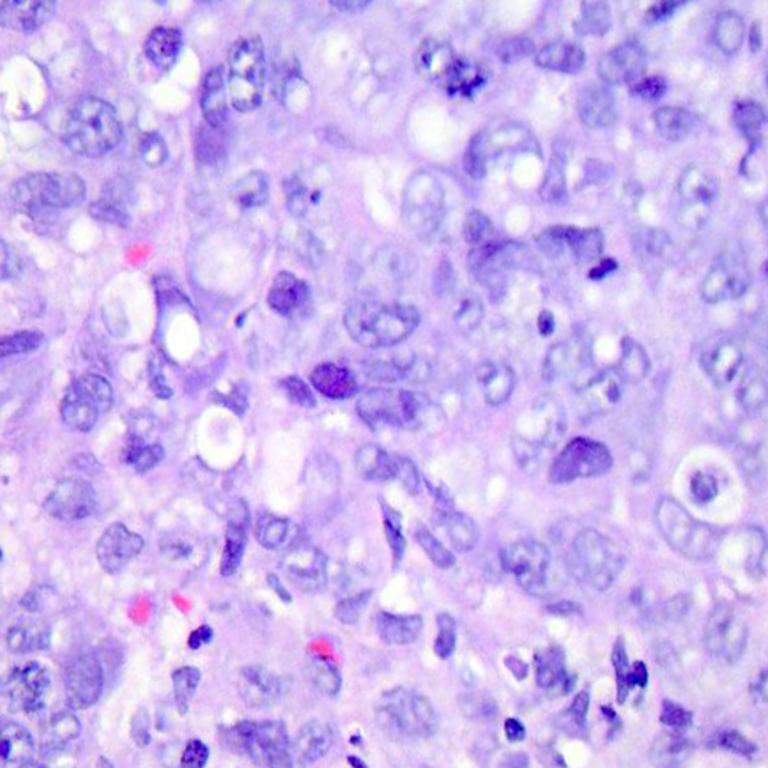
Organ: colon
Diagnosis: adenocarcinomas